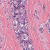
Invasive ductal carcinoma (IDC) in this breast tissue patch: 0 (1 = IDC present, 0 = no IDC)